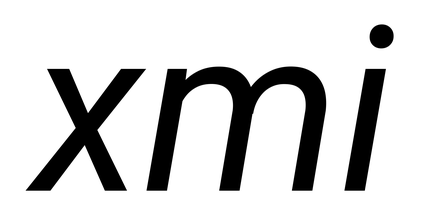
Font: Roboto-Italic_Italic